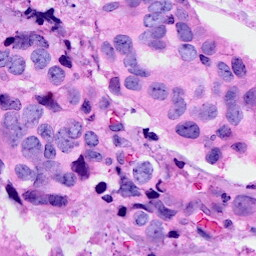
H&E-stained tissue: Breast